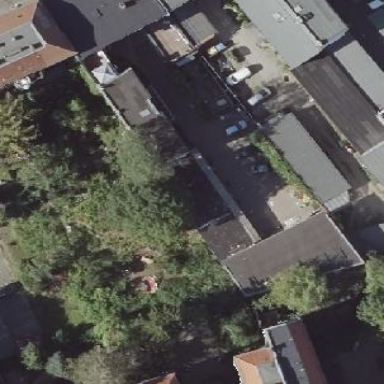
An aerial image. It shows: Group of garages.